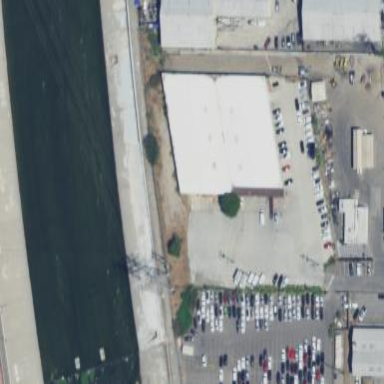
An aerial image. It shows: Warehouse.